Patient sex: M
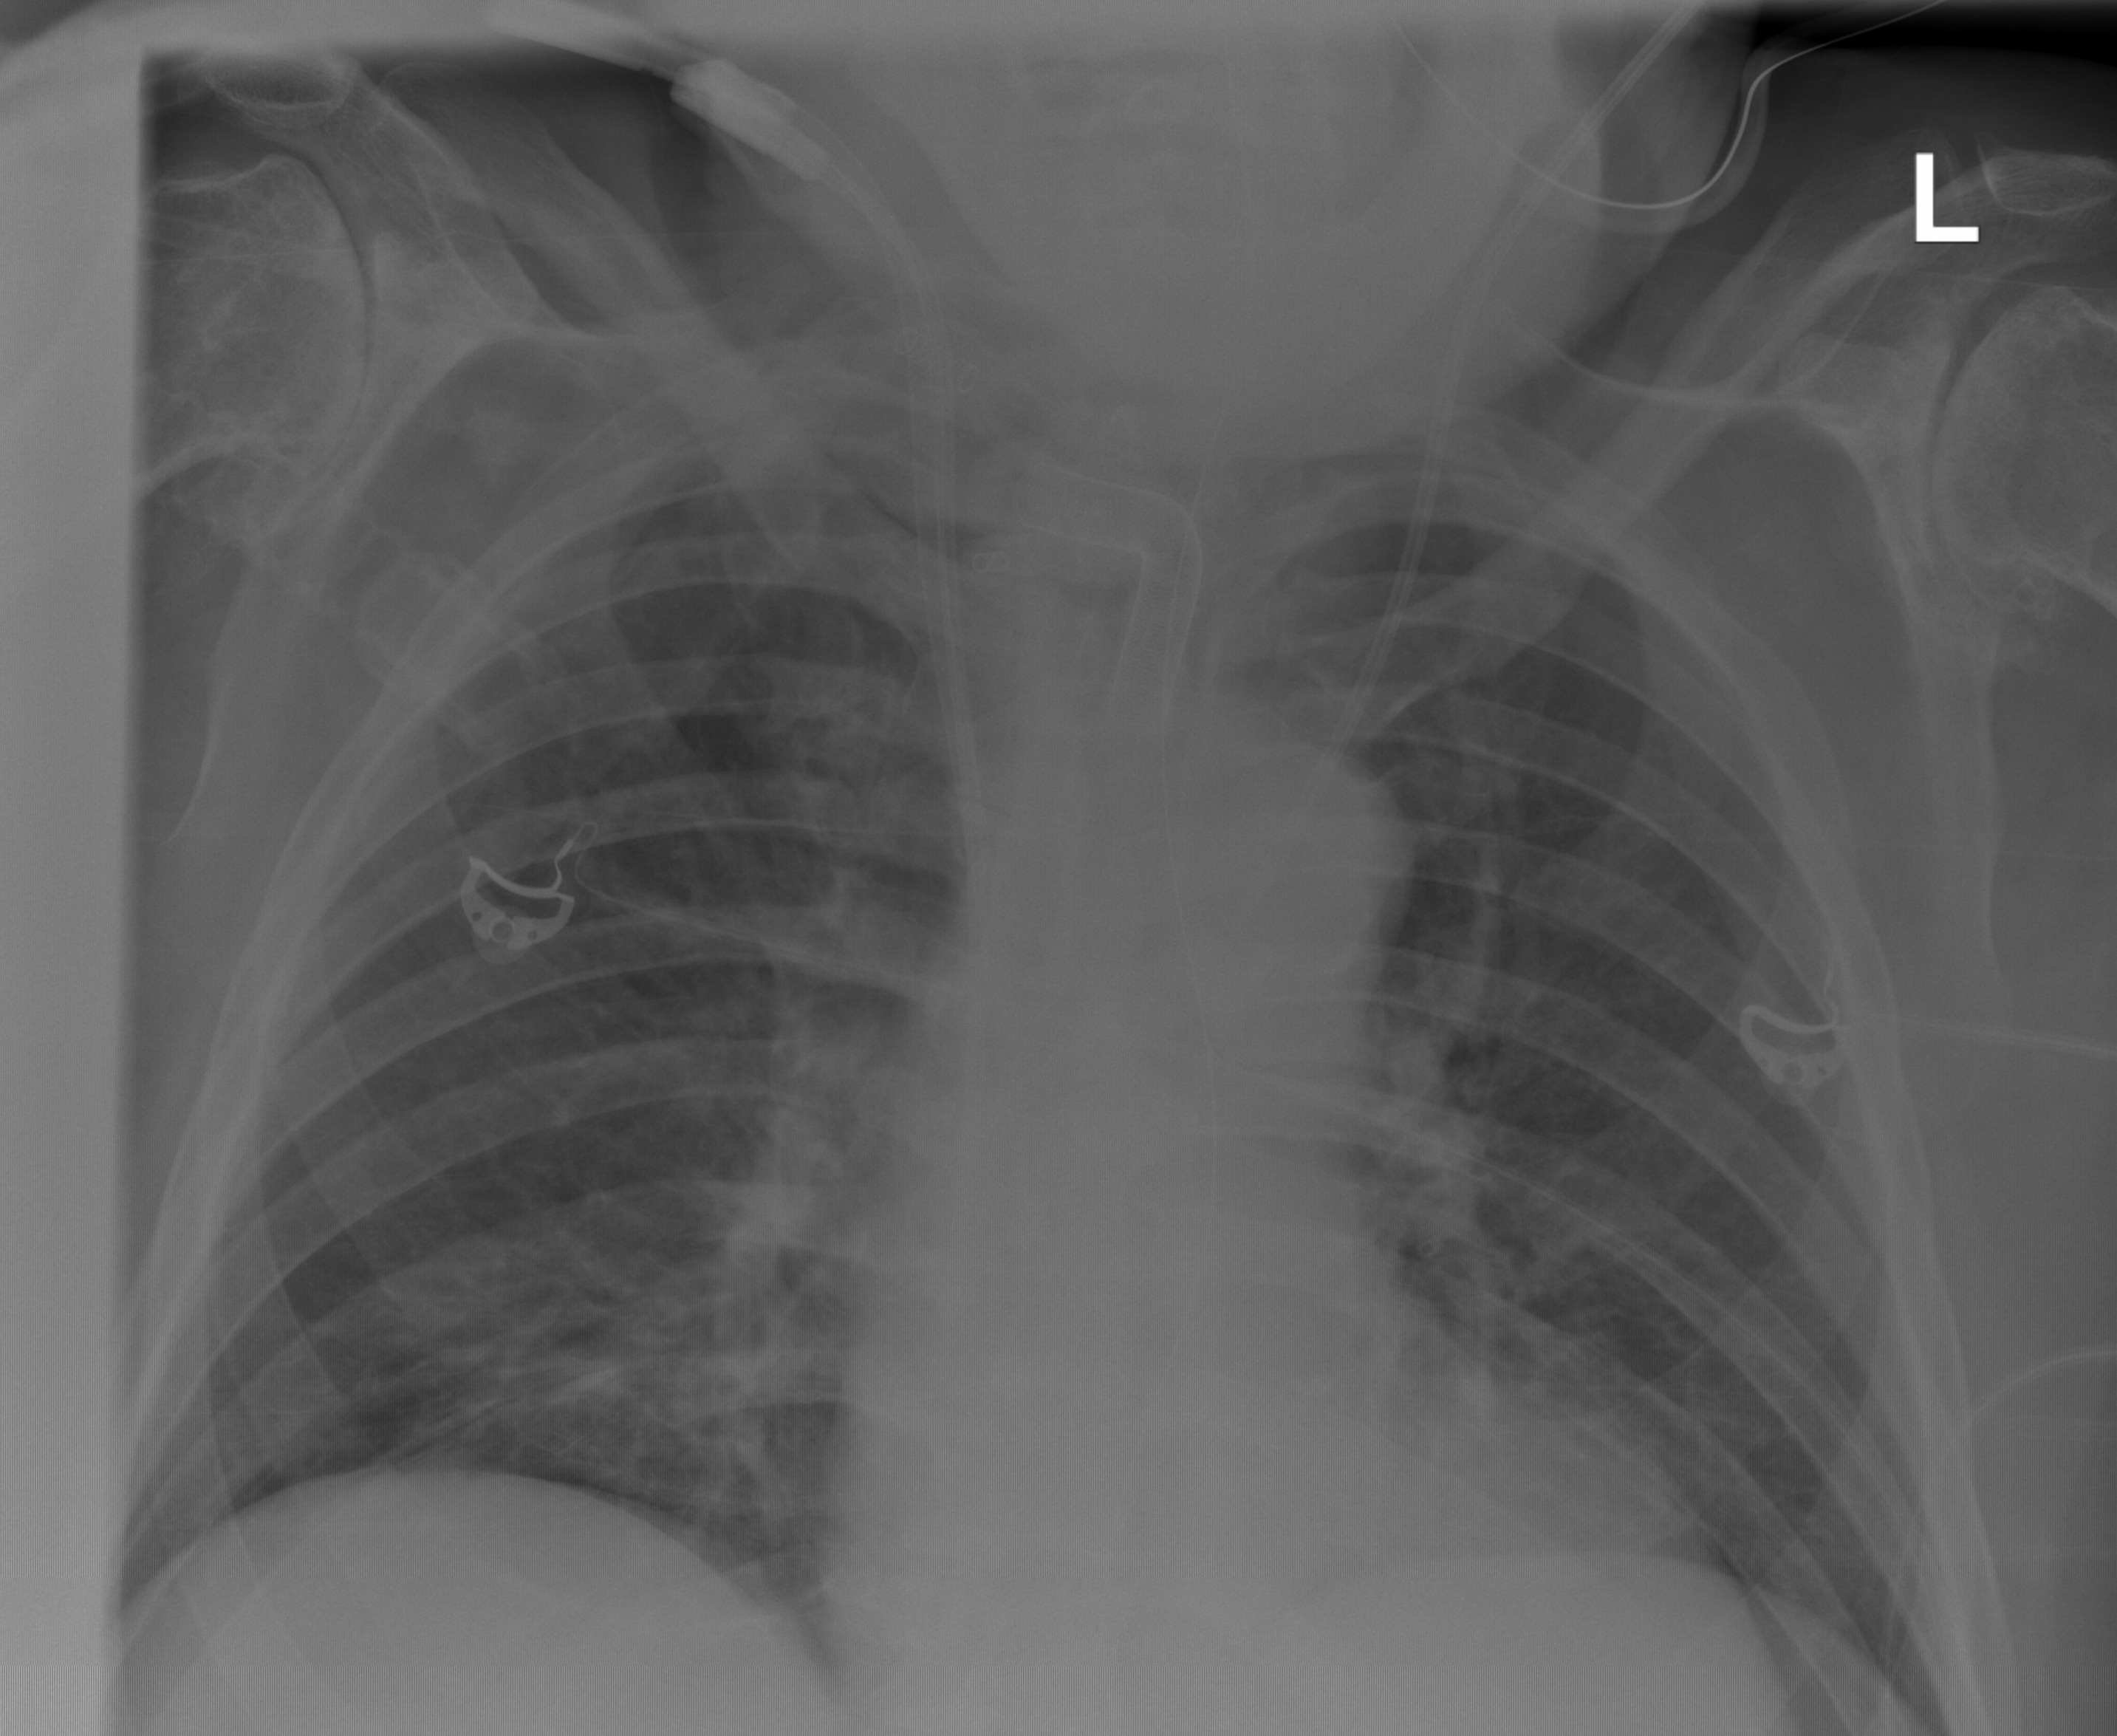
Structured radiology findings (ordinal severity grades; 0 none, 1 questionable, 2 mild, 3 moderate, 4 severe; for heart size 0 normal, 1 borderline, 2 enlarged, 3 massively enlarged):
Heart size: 2
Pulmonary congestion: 2
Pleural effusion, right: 0
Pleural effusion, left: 0
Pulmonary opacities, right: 0
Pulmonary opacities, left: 0
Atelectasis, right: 0
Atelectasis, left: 0